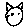
Label: cat